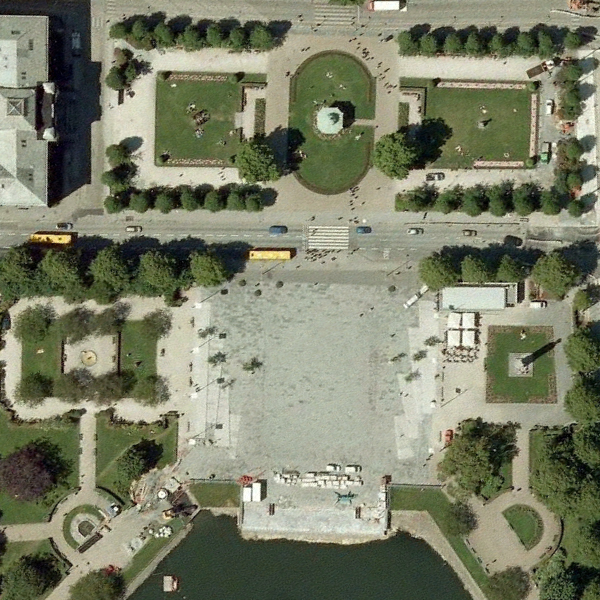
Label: Square